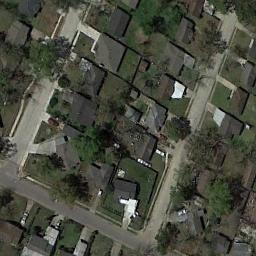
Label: medium_residential